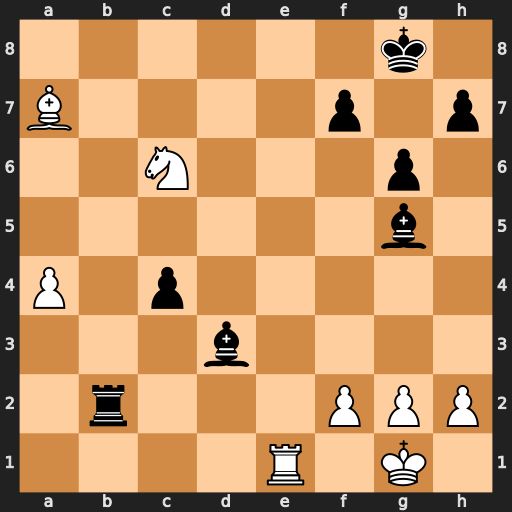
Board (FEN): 6k1/B4p1p/2N3p1/6b1/P1p5/3b4/1r3PPP/4R1K1
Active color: w
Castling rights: -
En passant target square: -
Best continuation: Re8+ Kg7 Bd4+ Bf6 Bxb2